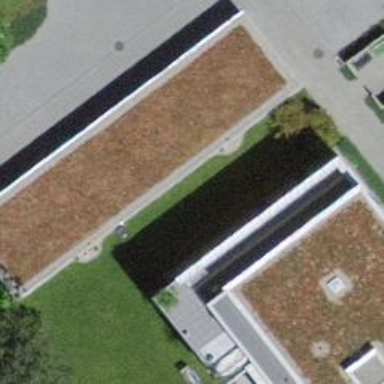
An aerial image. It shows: Carport with flat roof covered in plants. It is primarily used for parking.